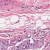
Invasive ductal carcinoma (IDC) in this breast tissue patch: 1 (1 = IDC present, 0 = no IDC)